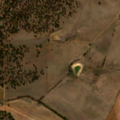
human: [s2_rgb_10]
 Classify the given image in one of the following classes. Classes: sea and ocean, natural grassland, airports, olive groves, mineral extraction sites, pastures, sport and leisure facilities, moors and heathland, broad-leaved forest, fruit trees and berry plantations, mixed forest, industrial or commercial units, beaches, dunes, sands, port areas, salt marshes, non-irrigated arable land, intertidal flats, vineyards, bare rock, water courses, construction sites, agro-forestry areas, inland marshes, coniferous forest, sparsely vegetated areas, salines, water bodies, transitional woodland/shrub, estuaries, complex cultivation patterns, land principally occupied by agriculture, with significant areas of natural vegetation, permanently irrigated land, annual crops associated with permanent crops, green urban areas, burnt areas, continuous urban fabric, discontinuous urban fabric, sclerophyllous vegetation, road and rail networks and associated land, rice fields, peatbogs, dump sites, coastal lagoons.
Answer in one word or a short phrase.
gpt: non-irrigated arable land, permanently irrigated land, agro-forestry areas